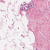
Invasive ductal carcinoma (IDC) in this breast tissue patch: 0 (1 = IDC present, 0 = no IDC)